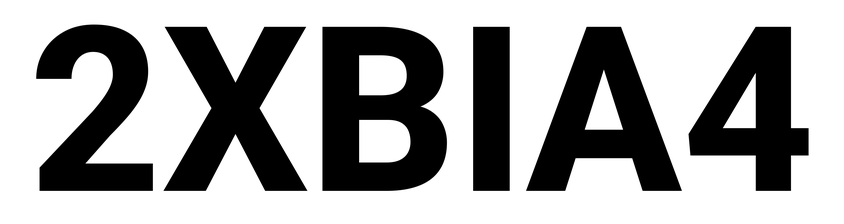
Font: Roboto_ExtraBold